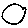
Label: circle